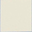
Piece: xx